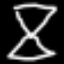
Label: hourglass